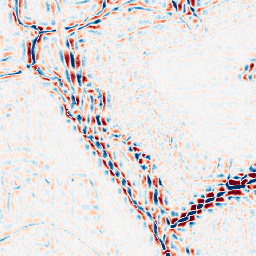
Category: wavelet
Decomposition family: wavelet_dwt
Decomposition parameters: wavelet: coif2
level: 3
Upsampling method: nearest
Upsampling parameters: scale: 2
Upsampling scale: 2